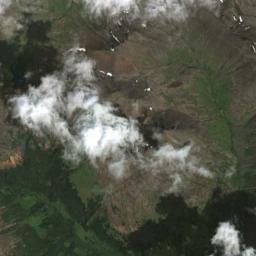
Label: cloud